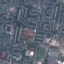
Land use / land cover: Residential